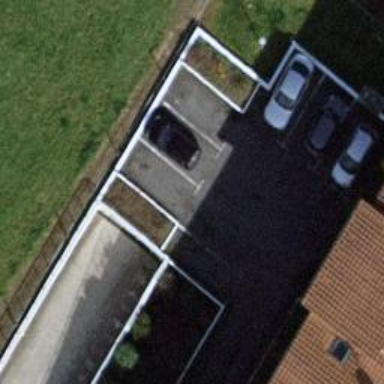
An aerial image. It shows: Parking entrance.